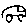
Label: car